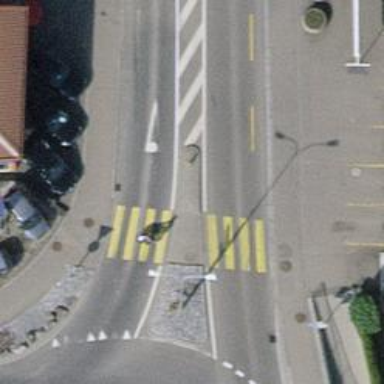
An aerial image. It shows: Uncontrolled zebra crossing with central island. The crossing is marked with zebra stripes.